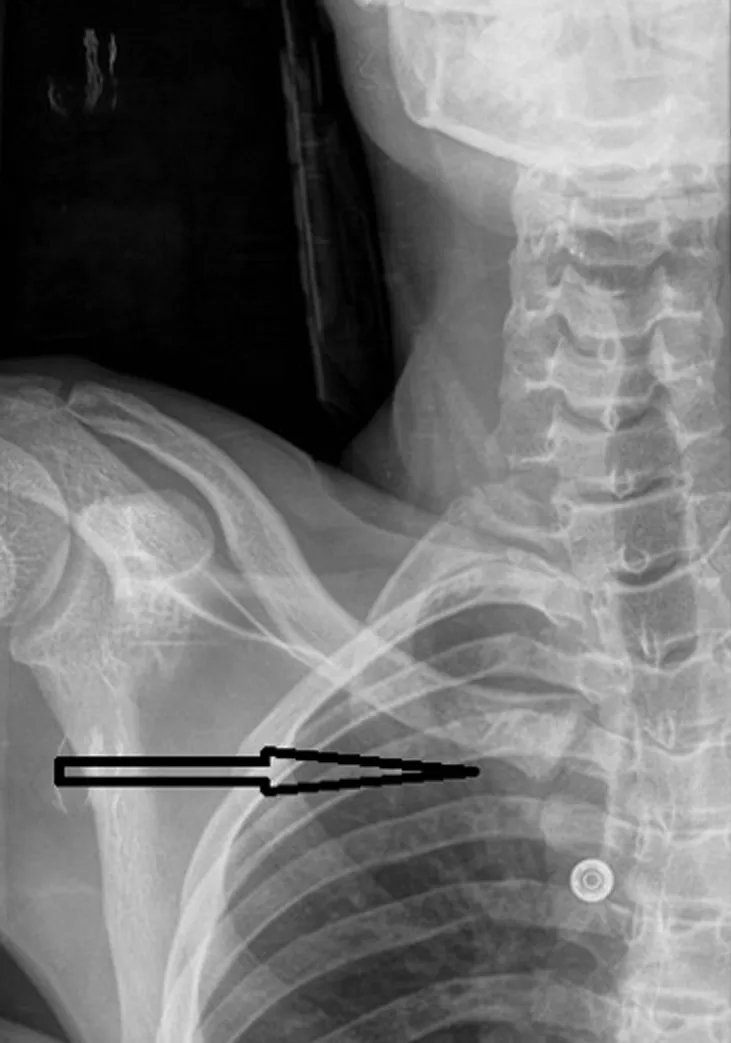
inferior displacement of the right clavicle.
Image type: radiology (x_ray)